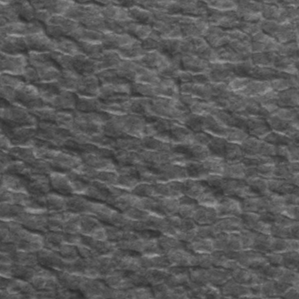
Label: frost